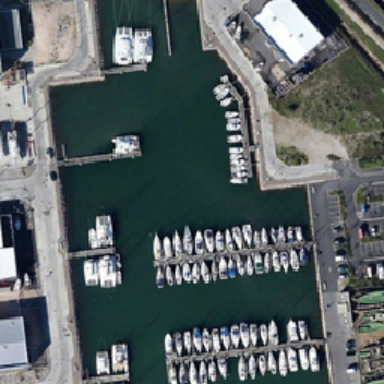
The port covers a very wide range .